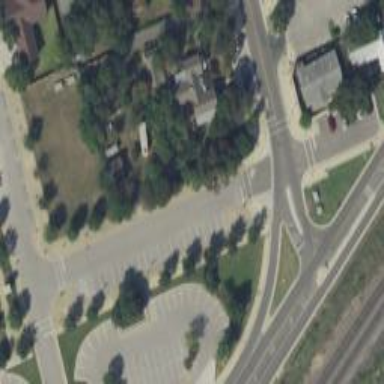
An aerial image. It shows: Uncontrolled footway crossing with lines marking the way.